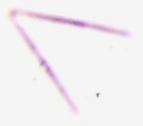
Label: Thalassionema